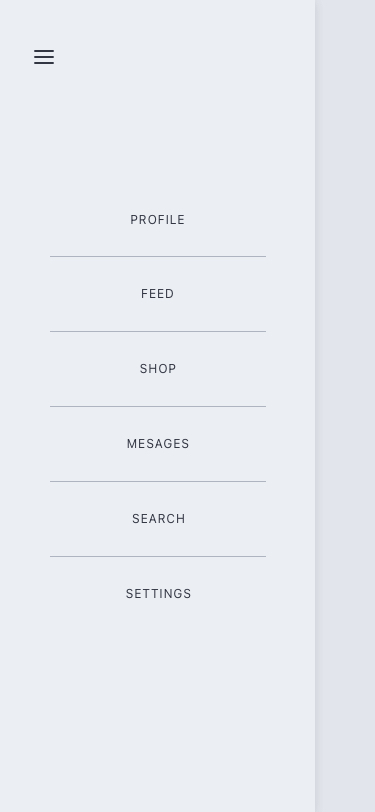
Text in this UI design:
BLOG
CONCERTS
ARTISTS
RADIO
MUSIC PLAYER
HOME
Menu